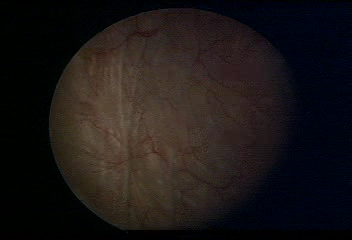
Modality: WLC
Class: Normal mucosa
Bladder cancer association: No